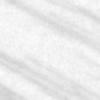
Label: change